Question: I want to have two facebook pages open at the same time as part of my html page.
So when you go to mypage.html, there will be displayed two facebook pages. Is this possible?
I get something like:

with code like:
'''
<frameset cols="25%,75%">
'''
or
'''
<iframe height="*" src="http://www.facebook.com/photo.php?fbid=10150277739848763&set=pu.<PHONE>&type=1&theater" width="100%">
<p>Your browser does not support iframes.</p> </iframe>
'''
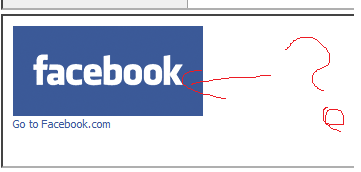
Answer: Facebook prevents you from linking directly to the actual site via IFRAME (or any frame). This is because any site putting Facebook in an IFRAME(or any frame) could use Javascript to access elements of the facebook page, including username and password fields.
There is no way around this. It is built in to the browsers themselves to send some information along in the request header that says it is being requested to be put in frame.
Gmail and several other sites do this as well.